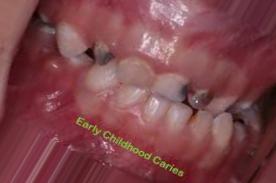
Condition: Caries